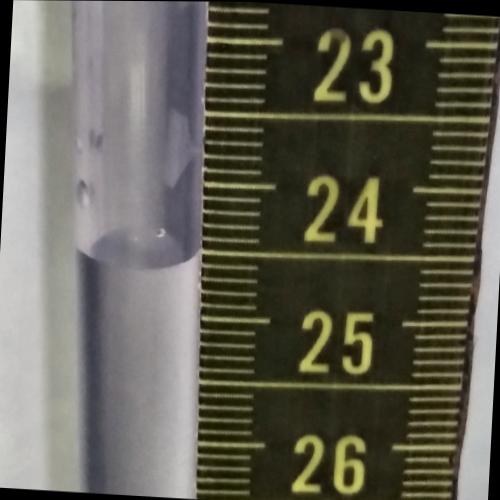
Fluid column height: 24.6 cm